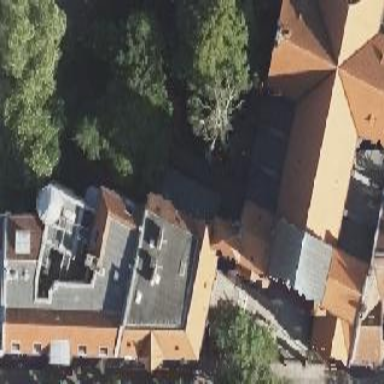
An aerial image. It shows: Beautiful church building.